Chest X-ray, PA view. Patient: 35 years old, sex F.
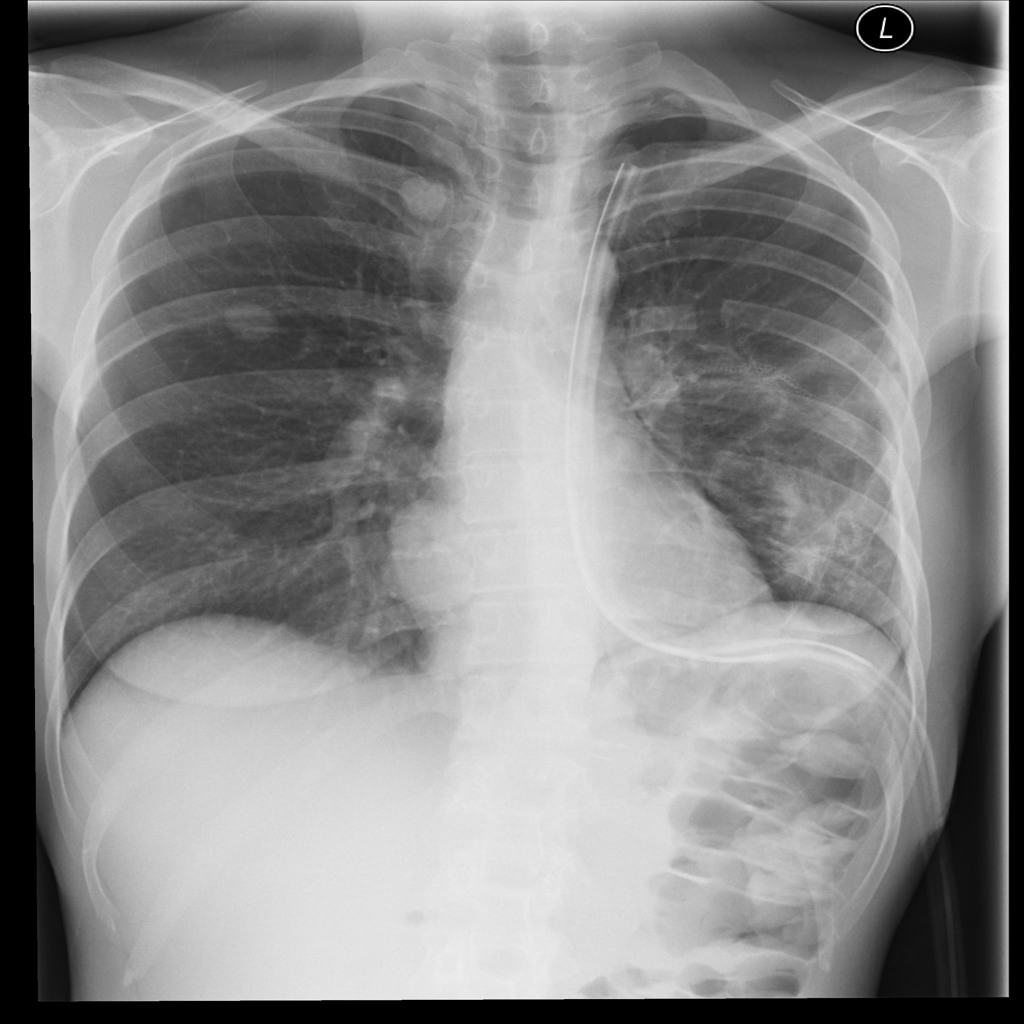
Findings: No Finding